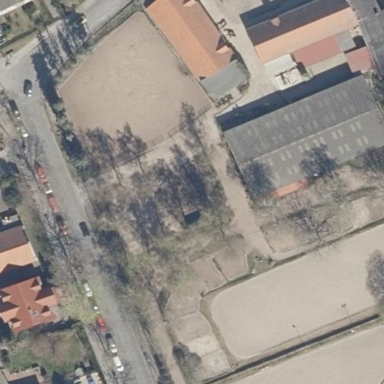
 suitable for equestrian sports and leisure activities like horse riding."